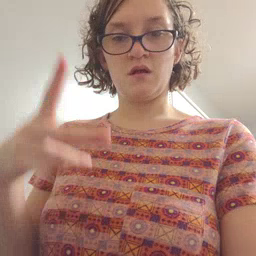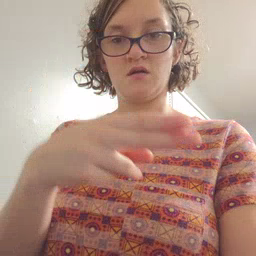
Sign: cut